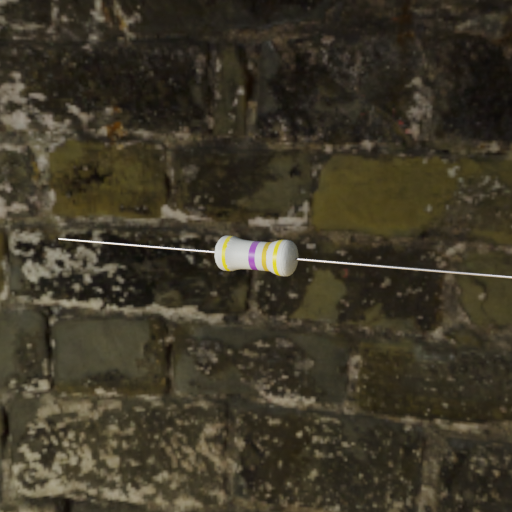
Resistor colour bands (in order): yellow, violet, gold, yellow